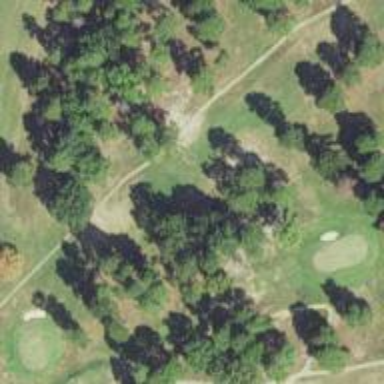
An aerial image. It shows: Scenic golf fairway.